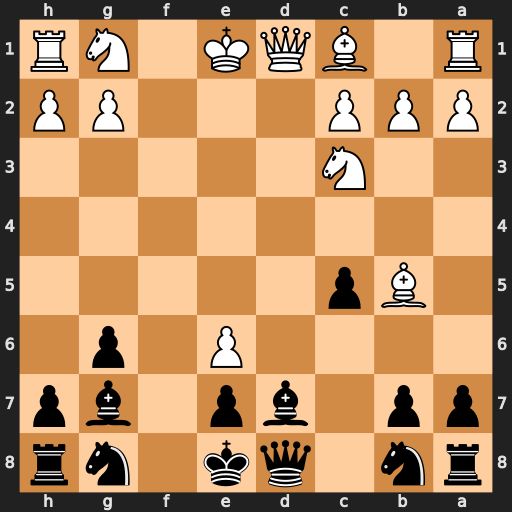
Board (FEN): rn1qk1nr/pp1bp1bp/4P1p1/1Bp5/8/2N5/PPP3PP/R1BQK1NR
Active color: b
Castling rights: KQkq
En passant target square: -
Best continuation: Bxc3+ bxc3 Bxb5